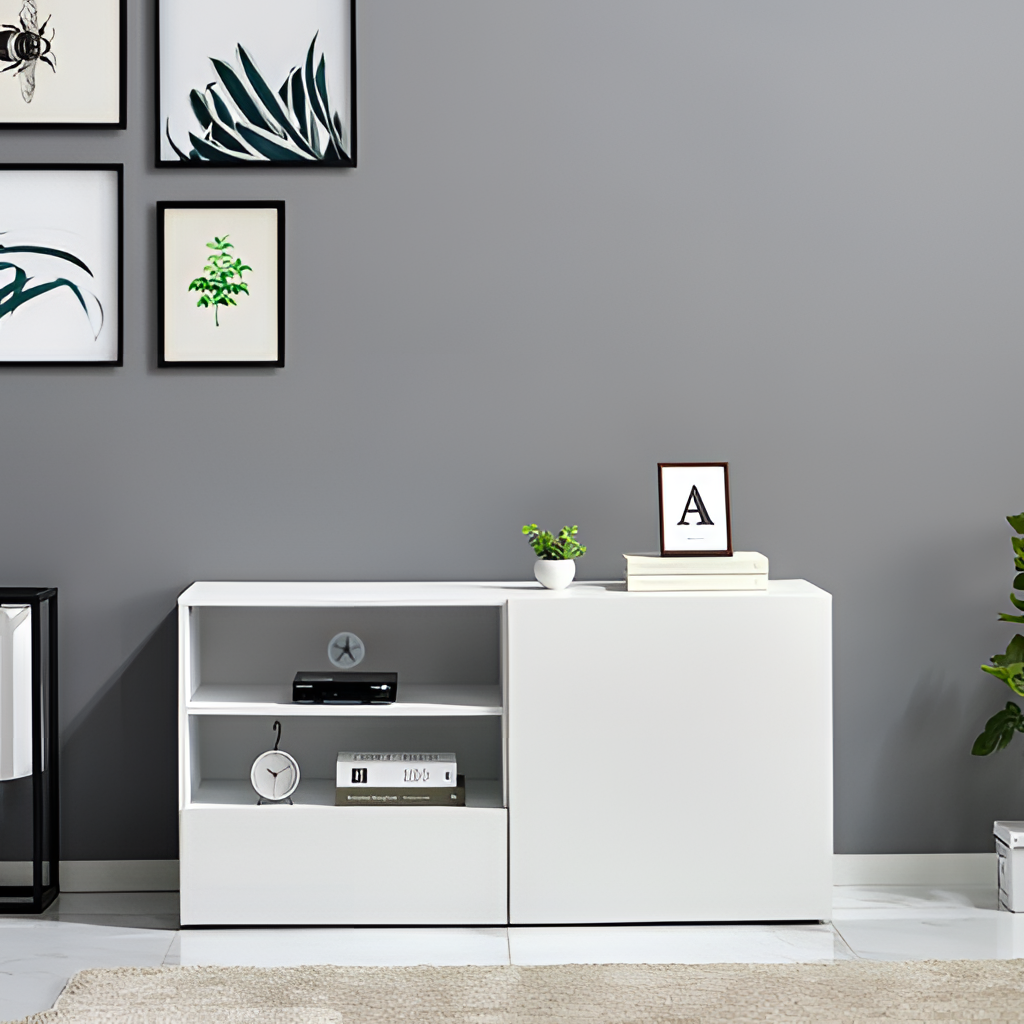
living room, white wood cabinet, white tile flooring, with large square pattern, modern, paint wallpaper, with solid pattern